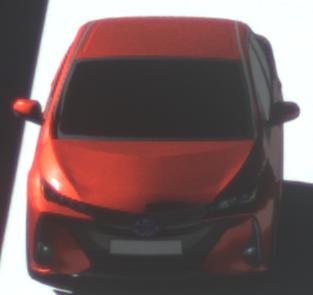
Make: Toyota
Model: Prius 1.8 Plug-In Hybrid
Detailed model: Prius (XW5) Plug-In
Model produced from: 2019/07
Model produced until: 2020/07
Doors: 5
Color: red
Road condition: dry road
Daytime: morning or afternoon
Contrast: high contrast